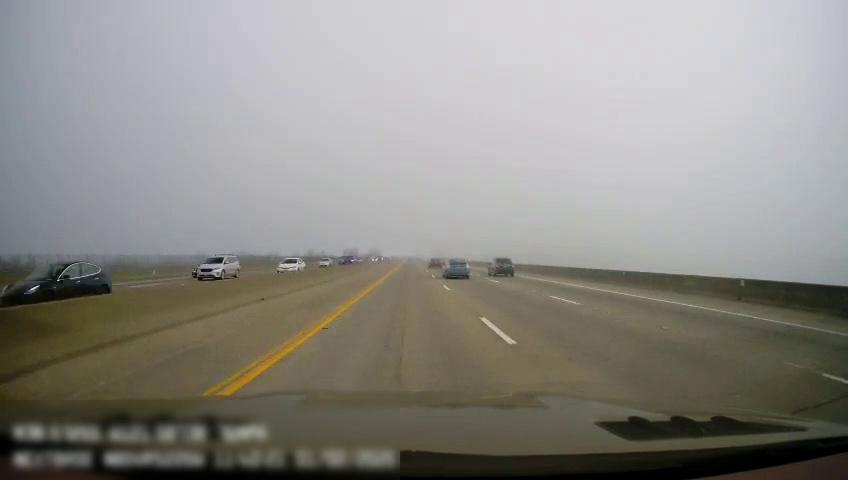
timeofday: Day
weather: Cloudy
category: Drivable Space
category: Drivable Space
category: Vehicles | Car
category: Vehicles | Van
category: Vehicles | Car
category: Vehicles | Car
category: Vehicles | Car
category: Vehicles | SUV
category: Vehicles | Car
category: Vehicles | Car
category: Vehicles | Car
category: Lanes | Current Lane
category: Lanes | Current Lane
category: Lanes | Alternate Lane
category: Lanes | Alternate Lane
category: Lanes | Alternate Lane
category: Lanes | Opposite Lane
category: Lanes | Opposite Lane